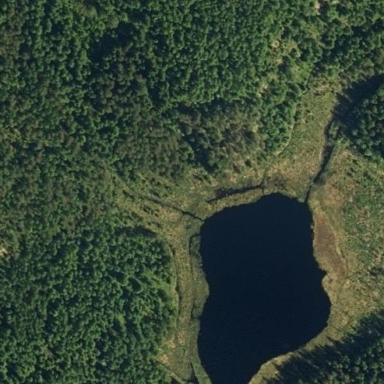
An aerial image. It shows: Beautiful lake surrounded by nature.